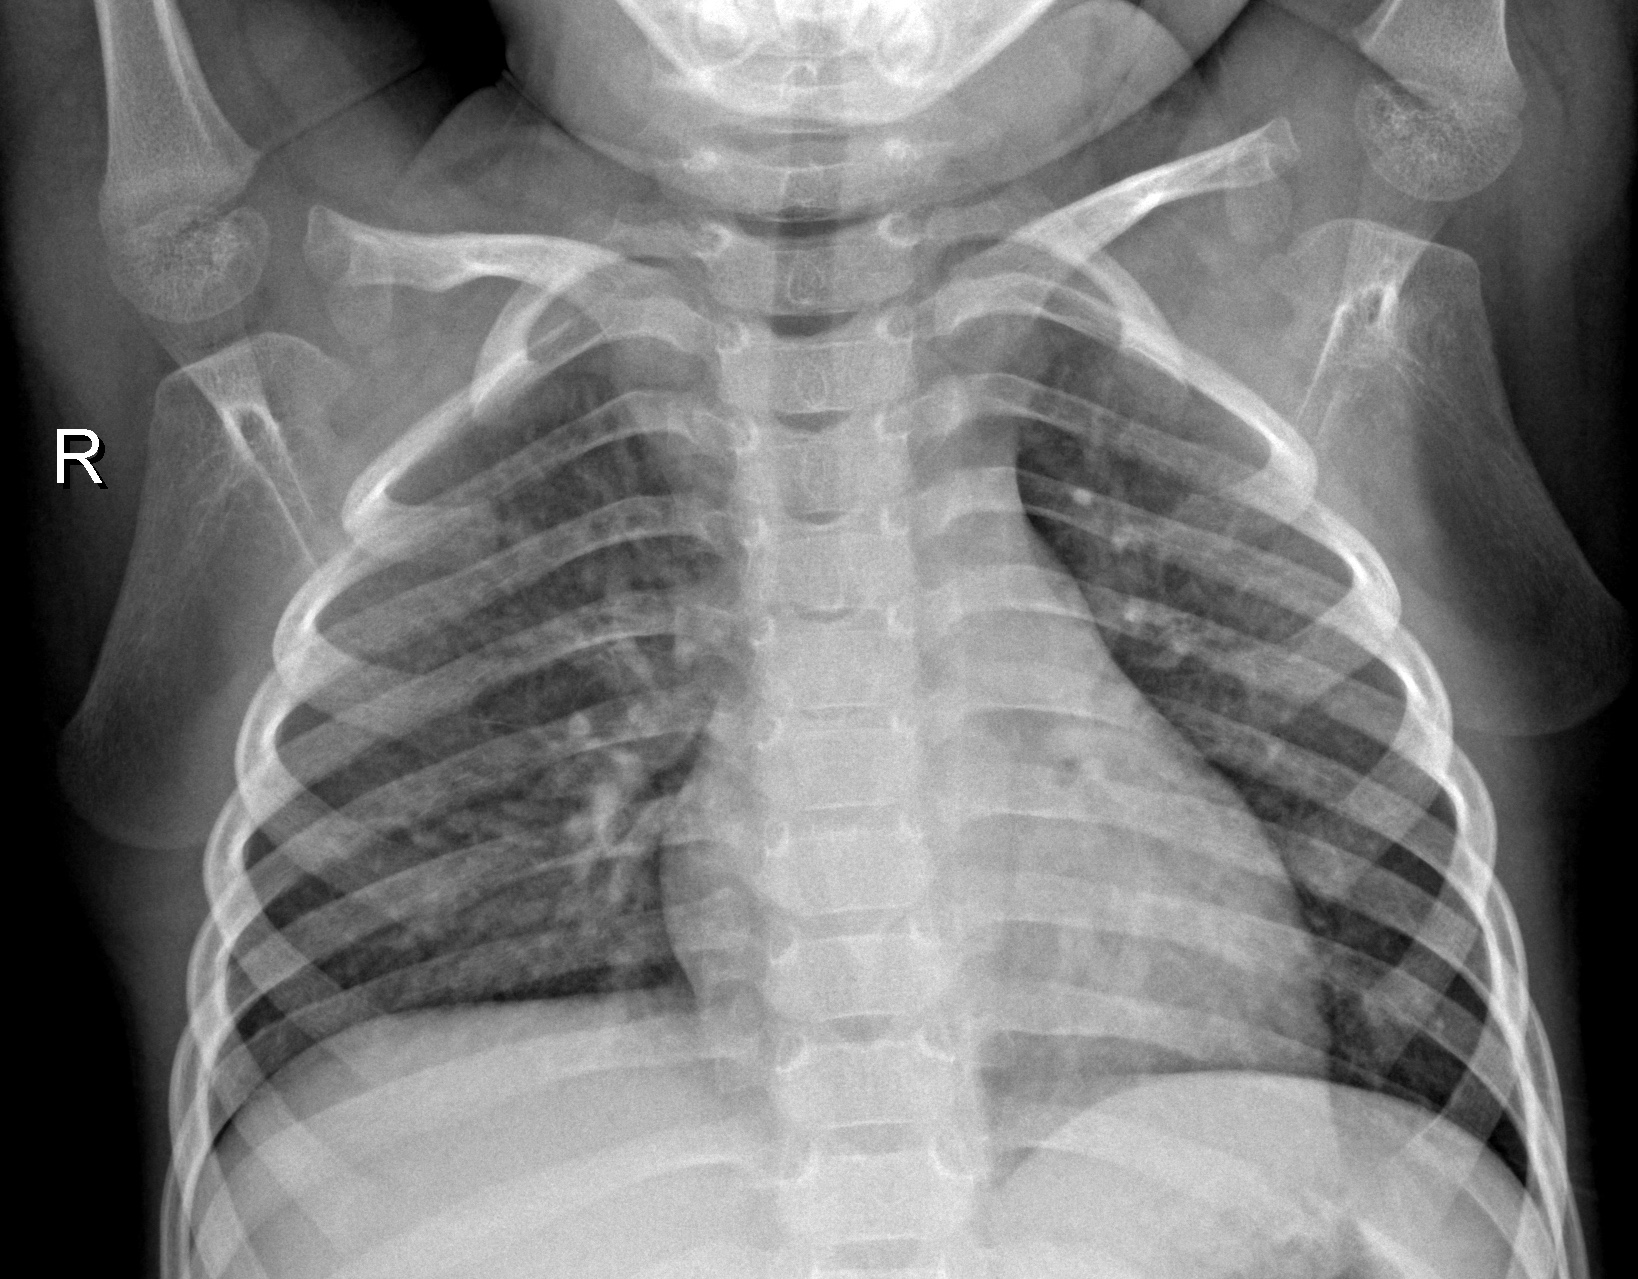
Diagnosis: NORMAL